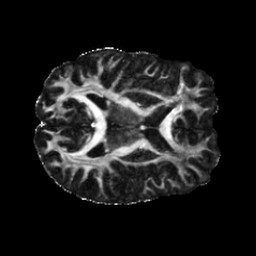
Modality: FA
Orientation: axial
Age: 25
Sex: female
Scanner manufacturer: siemens
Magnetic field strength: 6.98 T
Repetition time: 7.776 s
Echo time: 0.076 s